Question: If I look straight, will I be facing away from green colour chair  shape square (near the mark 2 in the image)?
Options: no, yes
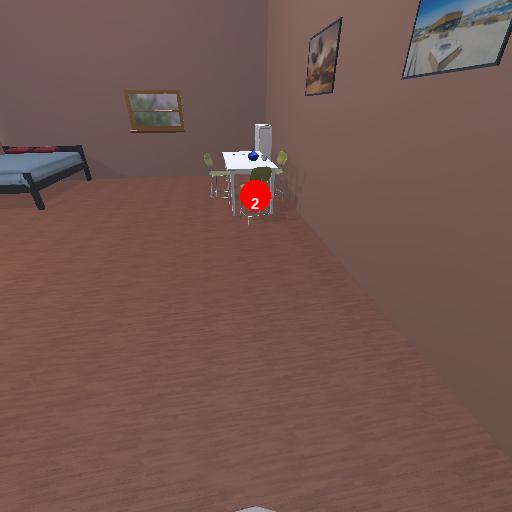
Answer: no